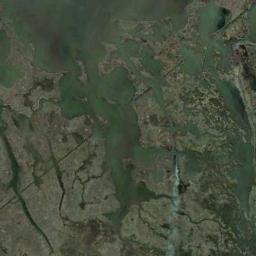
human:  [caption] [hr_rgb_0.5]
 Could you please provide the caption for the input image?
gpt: Half of this wetland is flooded .

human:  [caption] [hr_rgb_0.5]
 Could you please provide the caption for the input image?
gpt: There are patches of brown bare land in a lake in a wetland .

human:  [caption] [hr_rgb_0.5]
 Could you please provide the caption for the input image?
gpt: There are many different areas of water surrounded by wetlands .

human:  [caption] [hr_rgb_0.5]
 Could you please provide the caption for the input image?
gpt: The wetland consists of bare land, Green plants, Dry plants and water .

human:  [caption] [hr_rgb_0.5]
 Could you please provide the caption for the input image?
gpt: There are many water areas on the wetland .